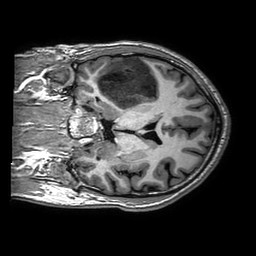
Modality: T1w
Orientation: coronal
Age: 43
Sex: male
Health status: ill
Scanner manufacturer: philips
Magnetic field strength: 3 T
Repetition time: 0.006618 s
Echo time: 0.002969 s